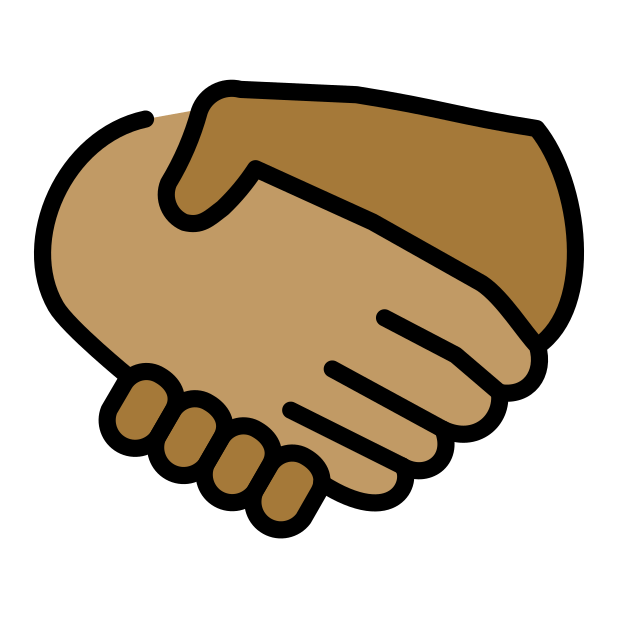
handshake: medium skin tone, medium-dark skin tone